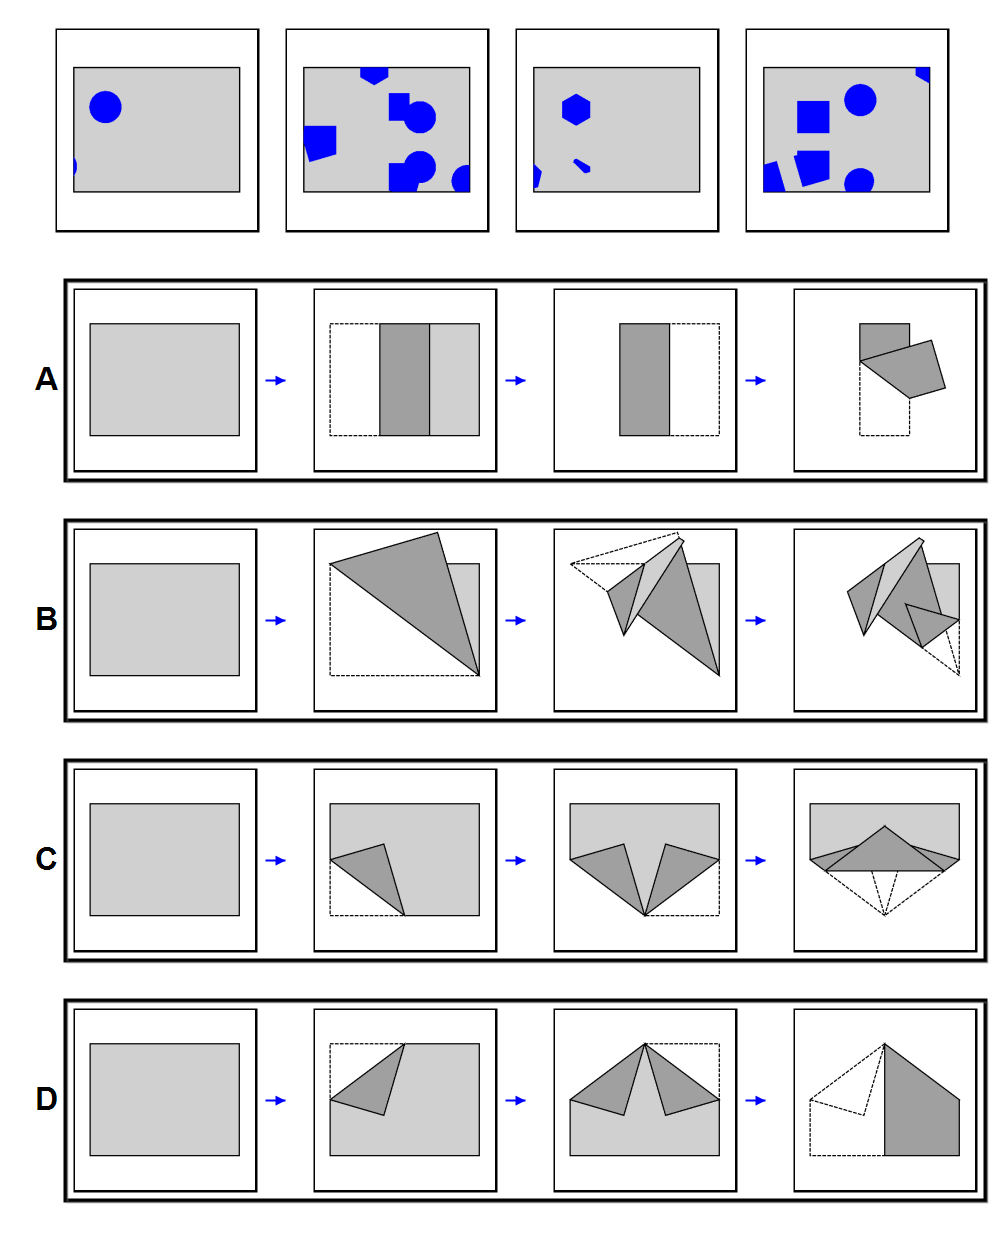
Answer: C